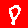
Digit: 8